Question: I need some help with my query...I wan't to get the tradeId:s that are duplicates and are missing a LegId. Can you please help me?
My XML:
'''
<?xml version="1.0" encoding="UTF-8" standalone="yes"?>
<data>
<value>
<TradeId>928</TradeId>
<LegId>1</LegId>
</value>
<value>
<TradeId>928</TradeId>
<LegId>2</LegId>
</value>
<value>
<TradeId>928</TradeId>
//MISSING LEGID HERE
</value>
<value>
<TradeId>929</TradeId>
<LegId>1</LegId>
</value>
<value>
<TradeId>929</TradeId>
<LegId>2</LegId>
</value>
<value>
<TradeId>930</TradeId>
<LegId>2</LegId>
</value>
</data>
'''
Im declaring this XML to a variable and then filling a #temptable with the result:
'''
SELECT *
INTO #tradeIdDuplicatesToIgnore
FROM
(
SELECT
e.value('TradeId[1]','varchar(50)') AS strTradeId
,e.value('LegId[1]','int') AS LegId
FROM @xmlData.nodes('data/value') AS elements(e)
WHERE 1 = 1
) AS t
SELECT *
FROM #tradeIdDuplicatesToIgnore AS t
'''
This gives me following output:

The only row I wan't in this case is number 3, the one marked in yellow (I only need the TradeId column). This query:
'''
SELECT t.strTradeId
INTO #tradeIdDuplicatesToIgnore
FROM
(
SELECT
e.value('TradeId[1]','varchar(50)') AS strTradeId
,e.value('LegId[1]','int') AS LegId
FROM @xmlData.nodes('data/value') AS elements(e)
) AS t
WHERE 1 = 1
--AND t.LegId IS NULL
GROUP BY t.strTradeId
HAVING COUNT(t.strTradeId) > 1
SELECT *
FROM #tradeIdDuplicatesToIgnore AS t
'''
And that leaves me with two rows with 928 and 929, but I can't get the one were LegId IS NULL...
Requested output from this case: one with TradeId 928.
Can you please help me with this?
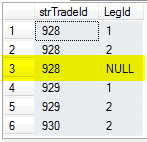
Answer: One possible way, modify xpath for the 'FROM' clause to select only '<value>'s not having child '<LegId>' :
'''
data/value[not(LegId)]
'''
See the xpath in action :
'''
SELECT *
INTO #tradeIdDuplicatesToIgnore
FROM
(
SELECT
e.value('TradeId[1]','varchar(50)') AS strTradeId
,e.value('LegId[1]','int') AS LegId
FROM @xmlData.nodes('data/value[not(LegId)]') AS elements(e)
WHERE 1 = 1
) AS t
SELECT *
FROM #tradeIdDuplicatesToIgnore AS t
'''
Output :

I missed the requirement to check for duplicates before. So here is a different way to achieve the same, but with addition of duplicates checking :
'''
SELECT *
INTO #tradeIdDuplicatesToIgnore
FROM
(
SELECT
e.value('TradeId[1]','varchar(50)') AS strTradeId
,e.value('LegId[1]','int') AS LegId
FROM @xmlData.nodes('data/value') AS elements(e)
WHERE 1 = 1
) AS t
SELECT t.strTradeId
FROM #tradeIdDuplicatesToIgnore AS t
INNER JOIN
(
SELECT COUNT(*) 'count', strTradeId
FROM #tradeIdDuplicatesToIgnore
GROUP BY strTradeId
) As t2 on t2.strTradeId = t.strTradeId
WHERE LegId IS NULL AND t2.count > 1
'''
Output :

'''
;with T as (
SELECT
e.value('TradeId[1]','varchar(50)') AS strTradeId
,e.value('LegId[1]','int') AS LegId
FROM @xmlData.nodes('data/value') AS elements(e)
)
SELECT *
INTO #tradeIdDuplicatesToIgnore
FROM
(
SELECT T.strTradeId
FROM T
GROUP BY T.strTradeId
HAVING COUNT(*)>1 AND COUNT(*)>COUNT(T.LegId)
) AS t
SELECT * FROM #tradeIdDuplicatesToIgnore
'''